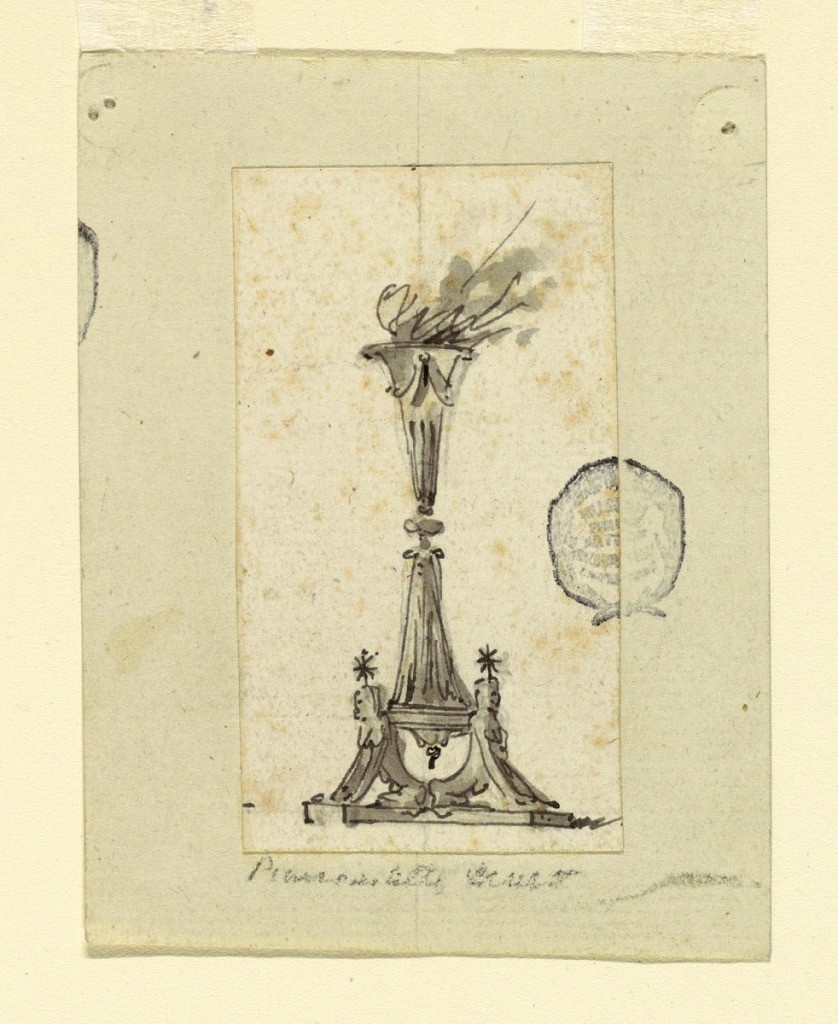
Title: The Elevation of a Niche with Statue of a Man
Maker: Filippo Marchionni, Italian, 1732–1805
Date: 1750–60
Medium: Graphite, brush and gray wash on paper
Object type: Drawing
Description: The aedicule frame is supported by two brackets, between and beneath which the upper part of a cruciform. A molded frame is shown. One angel sits, another kneels upon the triangular pediment. Scale at the bottom.